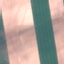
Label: AnnualCrop